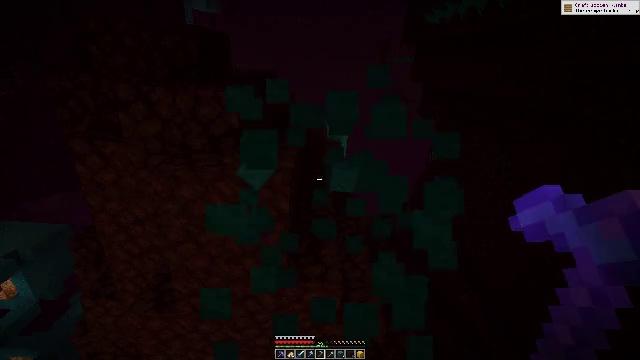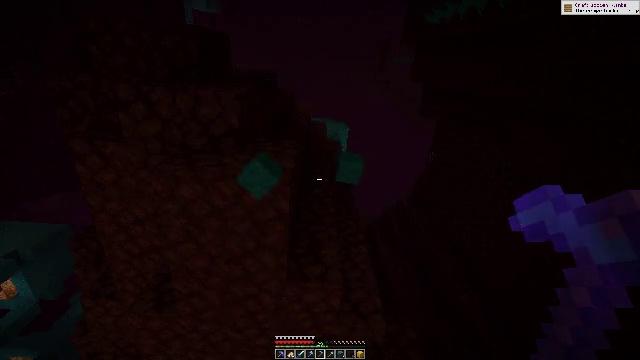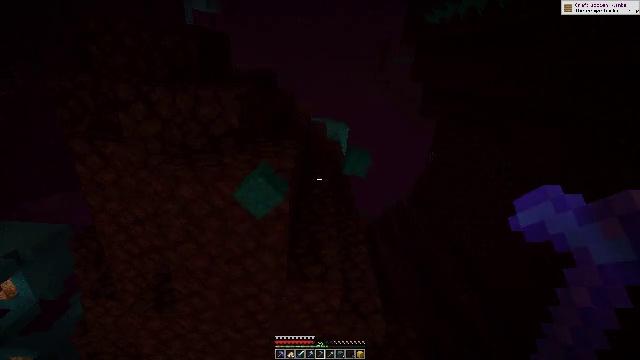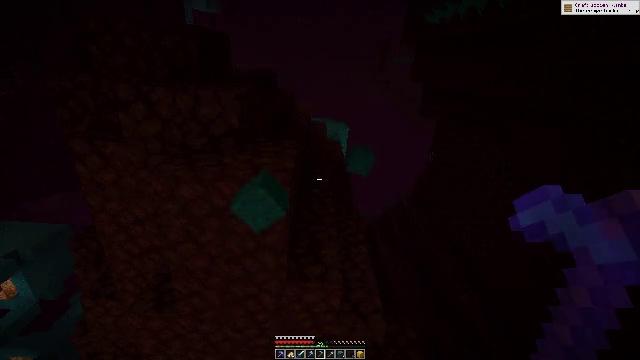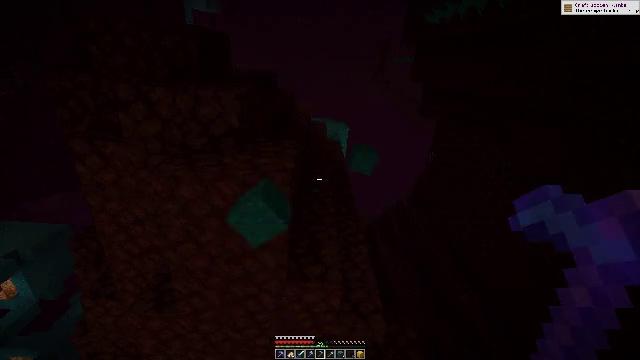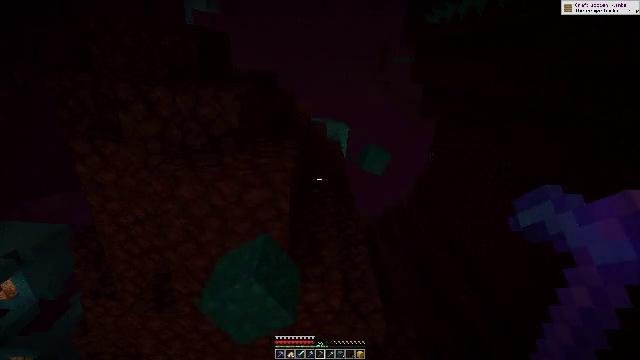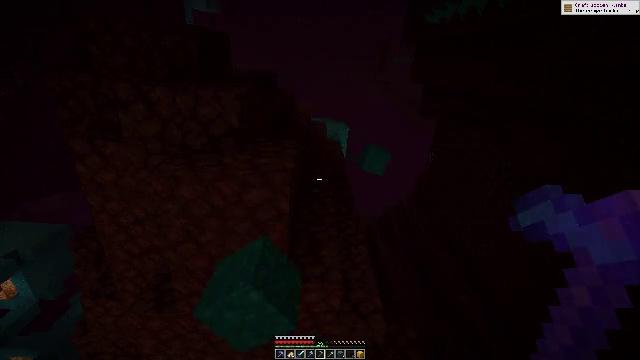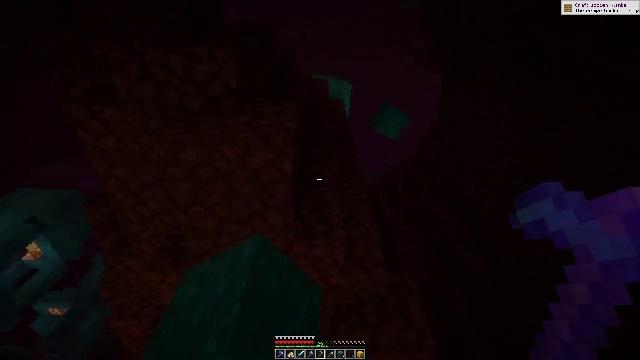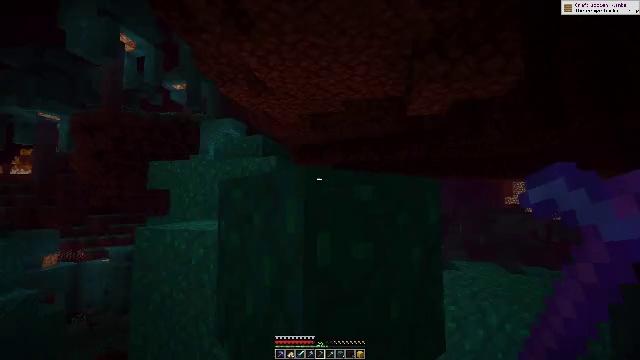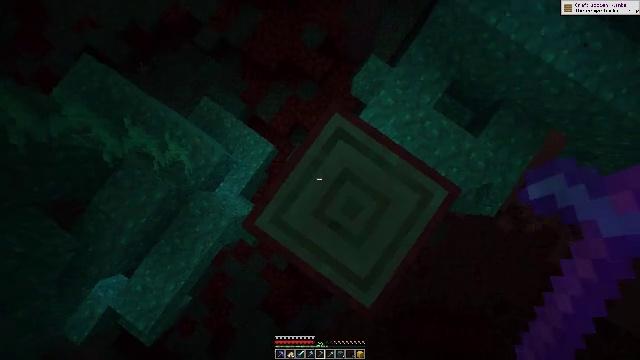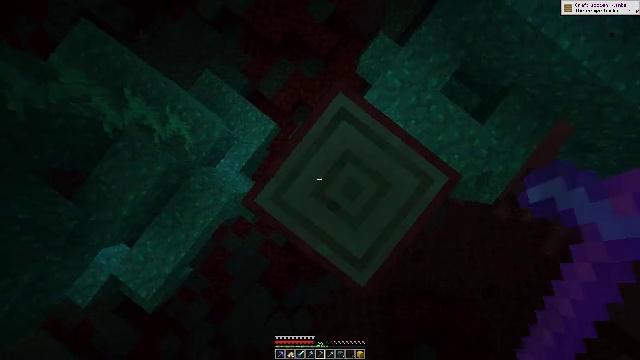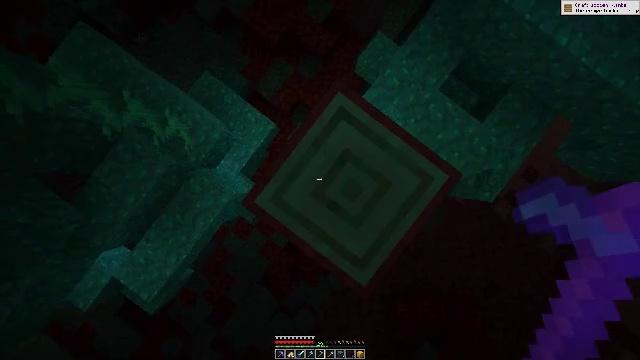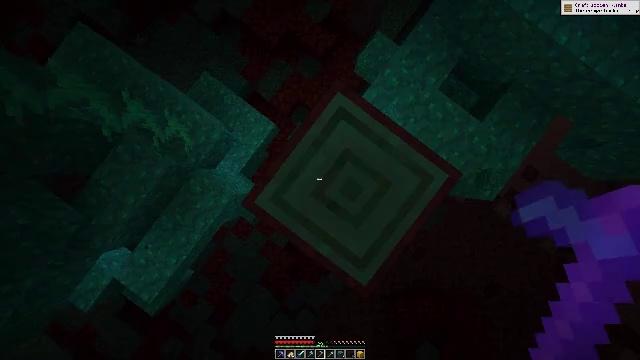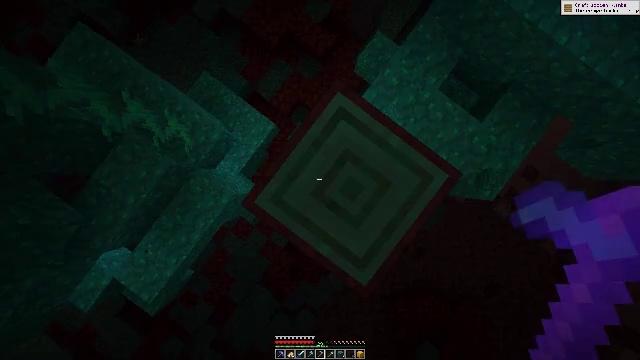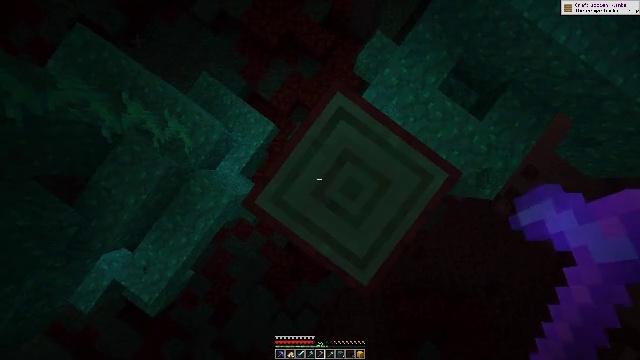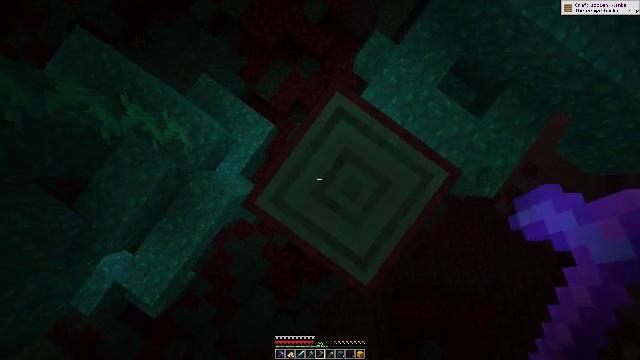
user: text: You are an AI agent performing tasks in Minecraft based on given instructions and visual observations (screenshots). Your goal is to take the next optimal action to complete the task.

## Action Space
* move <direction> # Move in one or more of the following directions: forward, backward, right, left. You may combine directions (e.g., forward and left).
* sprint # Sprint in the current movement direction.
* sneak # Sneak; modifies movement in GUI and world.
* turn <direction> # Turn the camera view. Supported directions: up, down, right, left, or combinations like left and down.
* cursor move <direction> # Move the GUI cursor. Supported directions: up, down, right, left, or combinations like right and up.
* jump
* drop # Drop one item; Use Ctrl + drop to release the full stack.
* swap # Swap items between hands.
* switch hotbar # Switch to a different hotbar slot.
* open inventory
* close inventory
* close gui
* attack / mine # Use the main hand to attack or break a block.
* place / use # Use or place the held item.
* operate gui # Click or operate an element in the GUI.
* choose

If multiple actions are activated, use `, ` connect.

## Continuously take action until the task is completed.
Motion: motion action
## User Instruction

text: Mine the warped stem in the Nether.
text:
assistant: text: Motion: attack / mine
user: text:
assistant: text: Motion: attack / mine
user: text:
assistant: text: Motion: attack / mine
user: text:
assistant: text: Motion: no_op
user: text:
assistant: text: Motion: no_op
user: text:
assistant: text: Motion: no_op
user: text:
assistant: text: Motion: turn left and down
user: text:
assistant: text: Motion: turn left and down
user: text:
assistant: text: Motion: turn left and down
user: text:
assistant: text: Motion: turn left and down
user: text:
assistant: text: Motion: turn down
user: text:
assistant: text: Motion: no_op
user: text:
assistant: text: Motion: no_op
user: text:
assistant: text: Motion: no_op
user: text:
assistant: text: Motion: no_op
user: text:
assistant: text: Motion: no_op
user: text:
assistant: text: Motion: attack / mine
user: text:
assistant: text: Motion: attack / mine
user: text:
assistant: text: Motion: attack / mine
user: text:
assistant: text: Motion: attack / mine
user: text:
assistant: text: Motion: no_op
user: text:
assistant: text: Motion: turn right and up
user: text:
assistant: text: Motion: turn right and up
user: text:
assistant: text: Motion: turn right
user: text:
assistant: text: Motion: no_op
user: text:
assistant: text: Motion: turn right and up
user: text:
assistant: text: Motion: turn right and down
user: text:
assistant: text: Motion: turn right and down
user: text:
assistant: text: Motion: turn right and down
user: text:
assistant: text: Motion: turn right